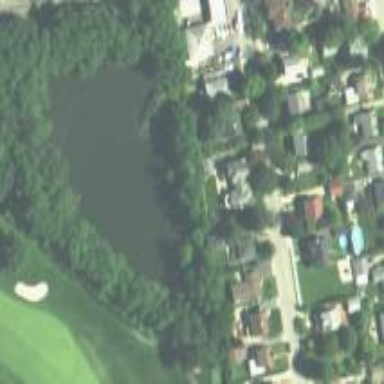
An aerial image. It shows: Peaceful pond surrounded by nature.